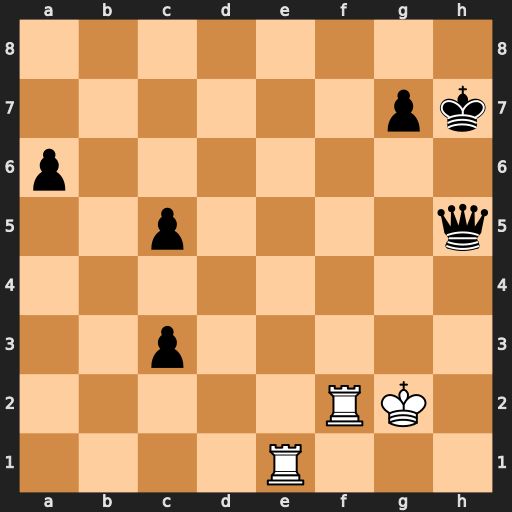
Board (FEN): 8/6pk/p7/2p4q/8/2p5/5RK1/4R3
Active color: w
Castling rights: -
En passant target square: -
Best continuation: Rh1 Qxh1+ Kxh1